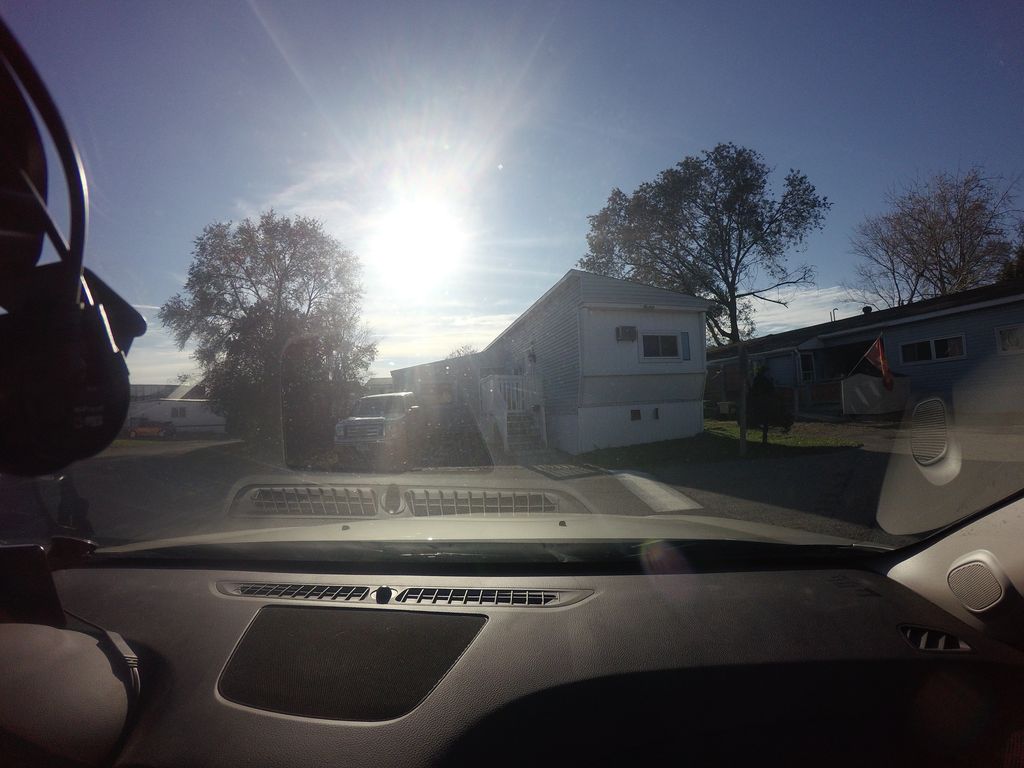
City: ottawa-gatineau